Interaction volume radius: 10 \u00c5
Interaction volume height: 35 \u00c5
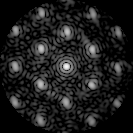
Disorder parameter: 0.3255